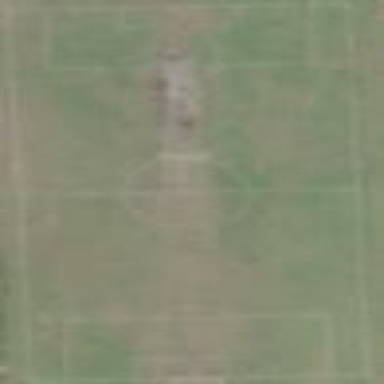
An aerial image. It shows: Grass pitch used for American football and soccer.